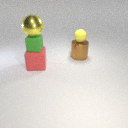
large yellow metal sphere above large red rubber cube